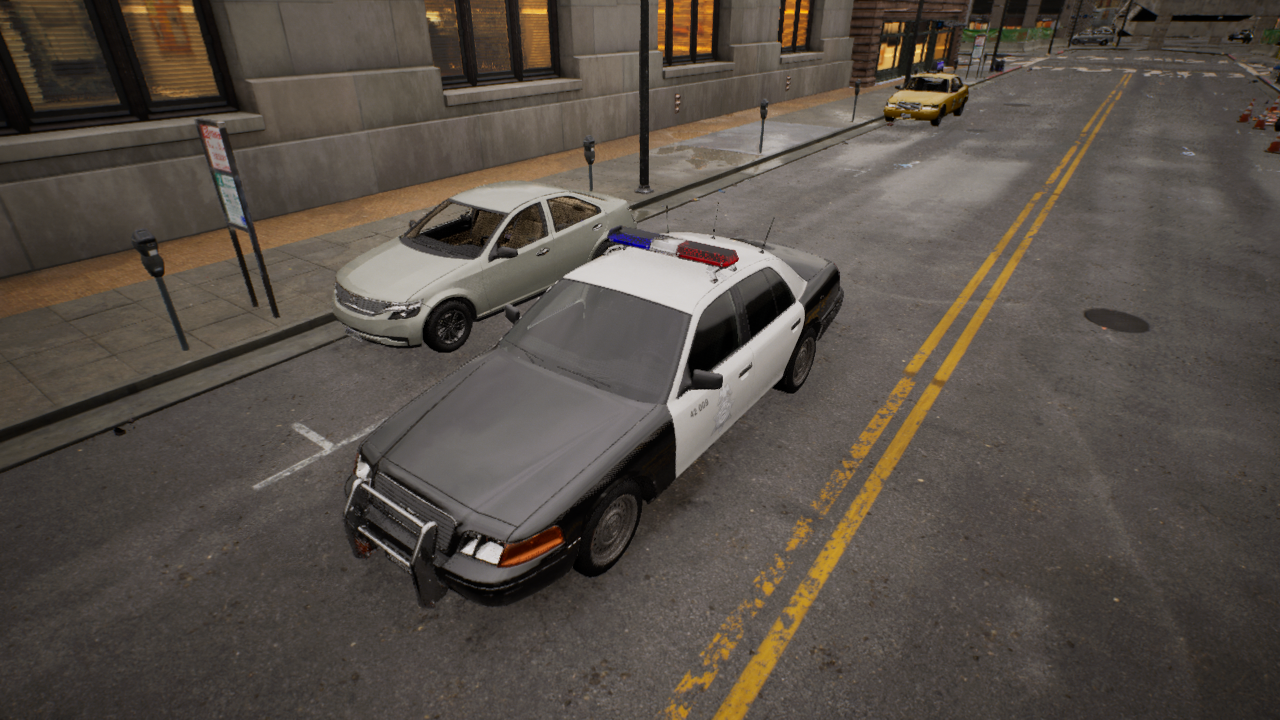
Venue: downtown
Lighting: golden hour
Vehicle rig: sedan